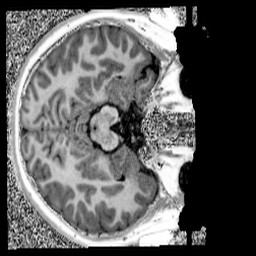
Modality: UNIT1
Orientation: axial
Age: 11
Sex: male
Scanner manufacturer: siemens
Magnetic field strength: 3 T
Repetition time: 4 s
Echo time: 0.00299 s